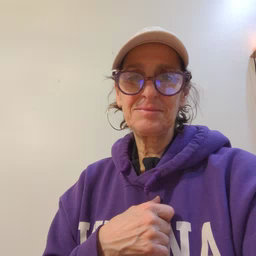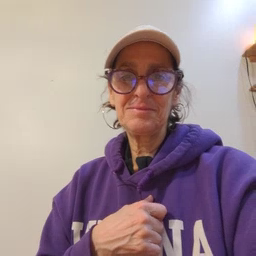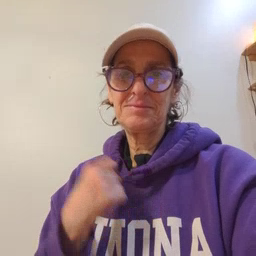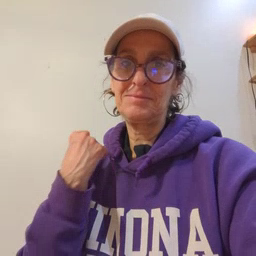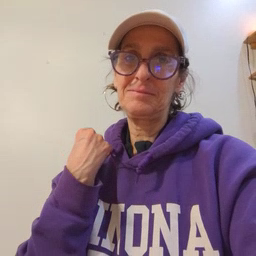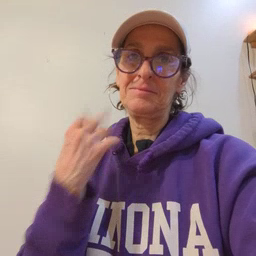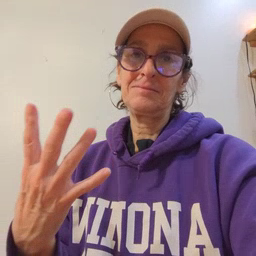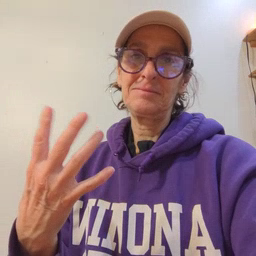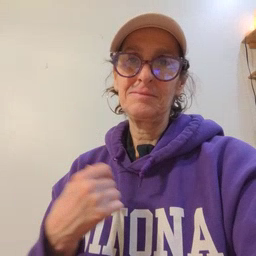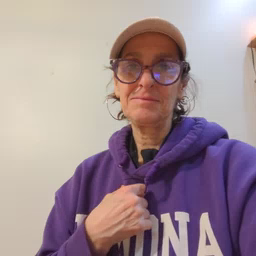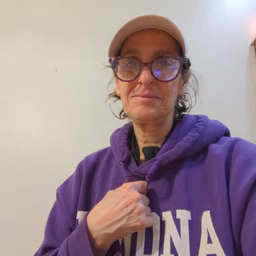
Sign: many